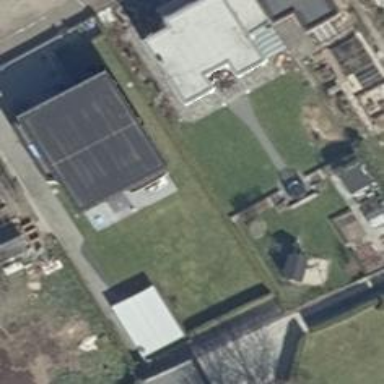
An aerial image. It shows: Detached building with flat roof.